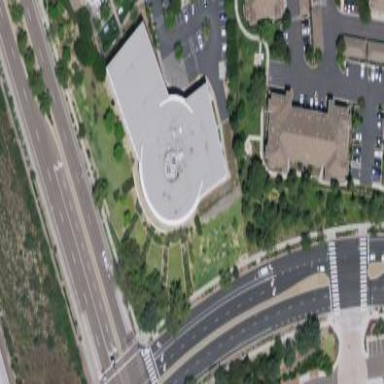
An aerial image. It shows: Office building.